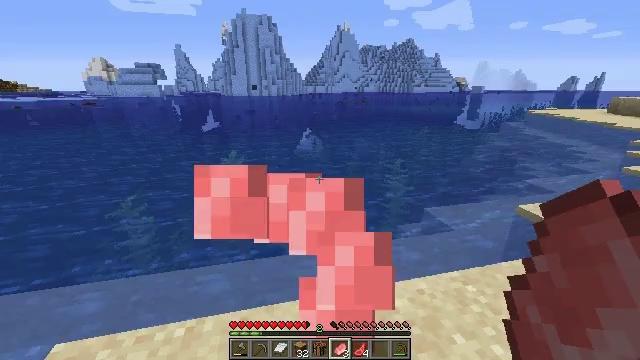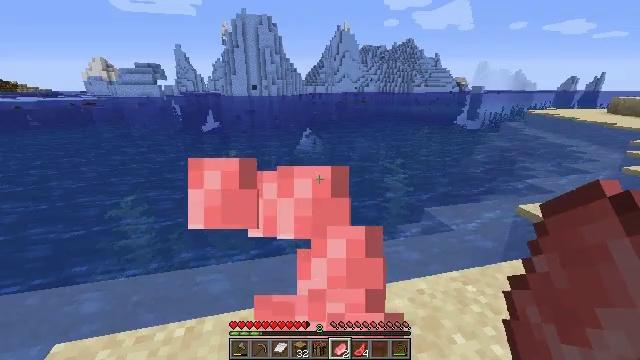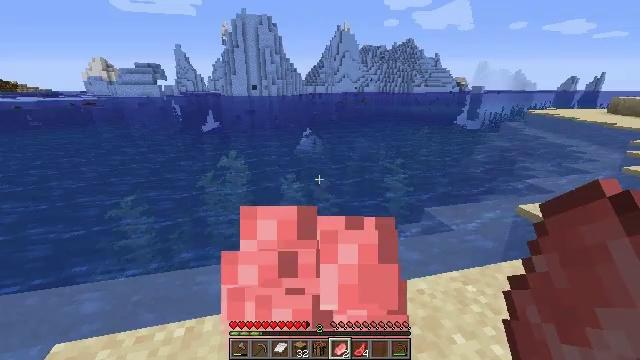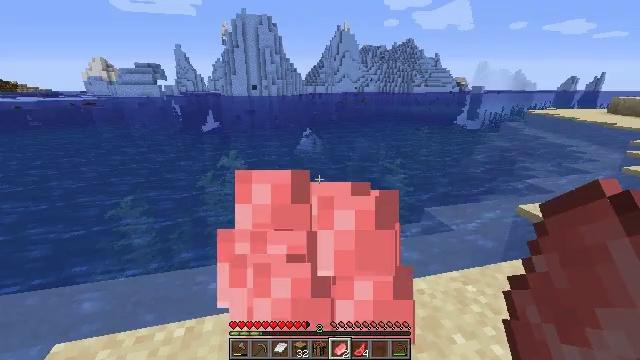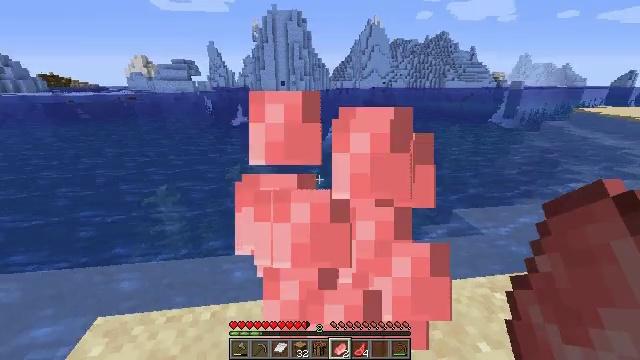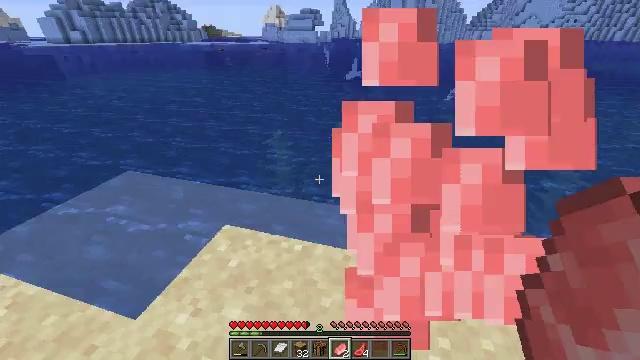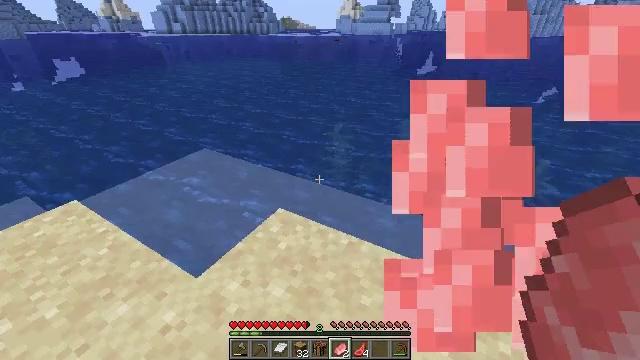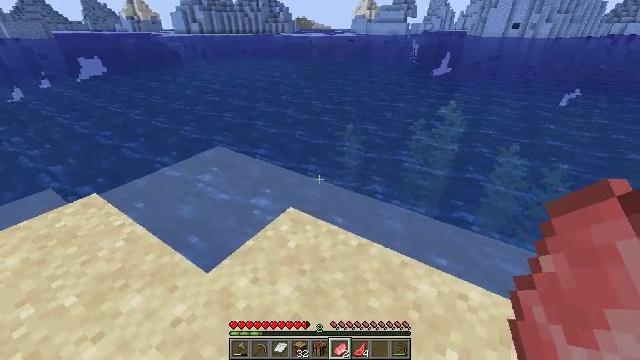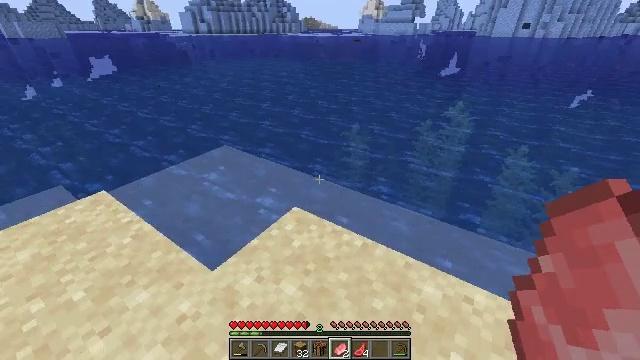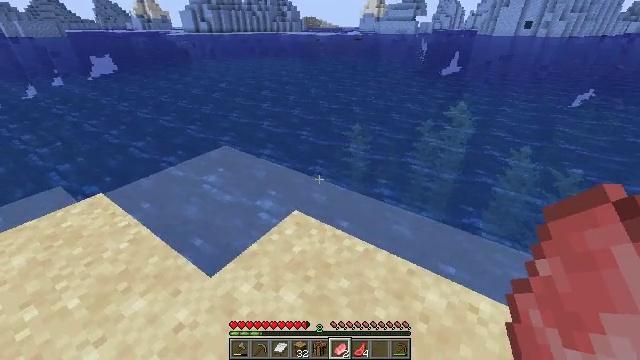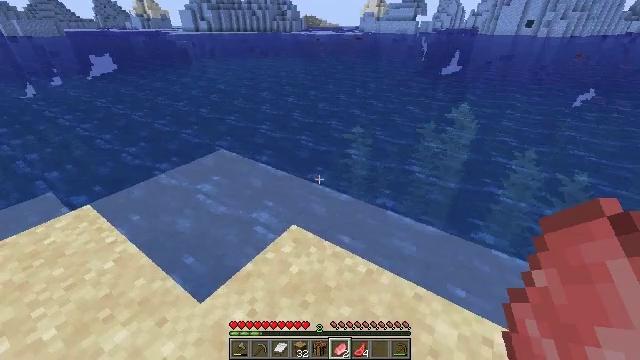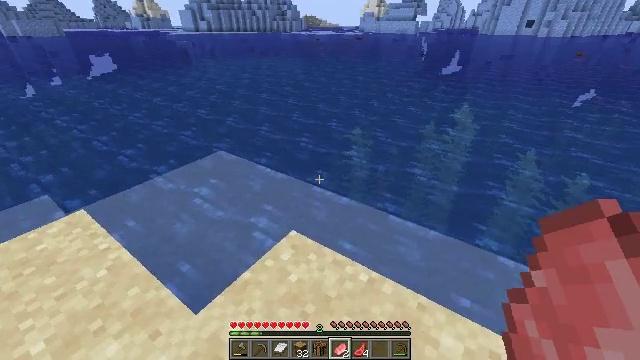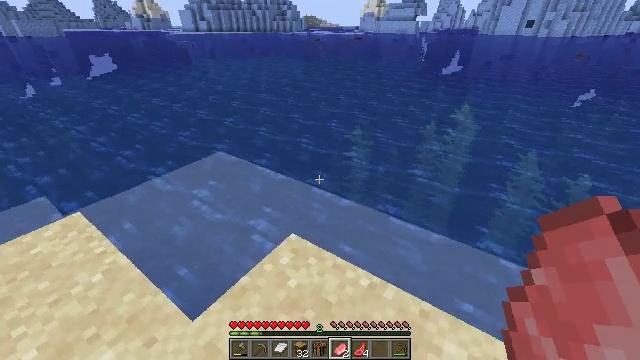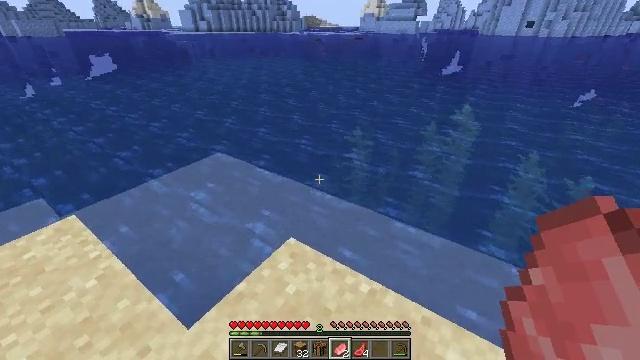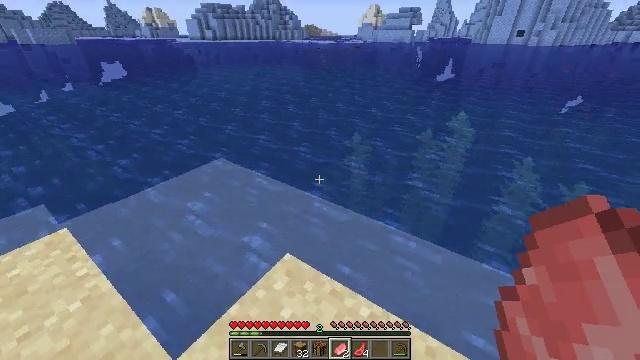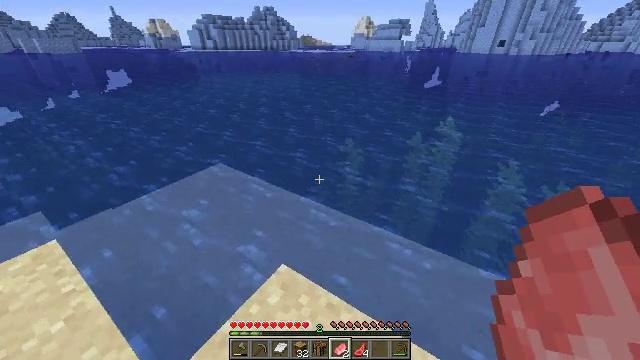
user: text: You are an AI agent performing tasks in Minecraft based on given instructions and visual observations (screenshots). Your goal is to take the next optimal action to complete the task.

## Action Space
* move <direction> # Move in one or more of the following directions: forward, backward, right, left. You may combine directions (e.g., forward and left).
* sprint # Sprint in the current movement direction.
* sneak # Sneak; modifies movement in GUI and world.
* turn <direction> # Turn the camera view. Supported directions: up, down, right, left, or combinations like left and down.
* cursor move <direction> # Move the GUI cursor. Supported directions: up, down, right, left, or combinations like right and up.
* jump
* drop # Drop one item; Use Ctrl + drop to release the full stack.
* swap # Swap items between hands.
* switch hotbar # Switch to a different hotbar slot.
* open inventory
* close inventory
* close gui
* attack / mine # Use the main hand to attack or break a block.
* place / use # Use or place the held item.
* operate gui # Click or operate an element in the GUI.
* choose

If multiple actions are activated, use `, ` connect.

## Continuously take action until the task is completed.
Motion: motion action
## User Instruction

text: Collect packed ice using a pickaxe.
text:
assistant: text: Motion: use / place
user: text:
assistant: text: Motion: use / place
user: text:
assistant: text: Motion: use / place
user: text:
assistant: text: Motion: turn left
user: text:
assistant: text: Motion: turn left and down
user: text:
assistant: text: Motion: turn left and down
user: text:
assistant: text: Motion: turn left
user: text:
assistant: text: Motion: turn left
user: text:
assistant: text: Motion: move forward
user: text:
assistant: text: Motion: move forward
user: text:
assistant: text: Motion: no_op
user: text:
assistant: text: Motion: no_op
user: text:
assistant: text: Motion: move forward
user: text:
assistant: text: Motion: move forward
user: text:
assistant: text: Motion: move forward, turn right
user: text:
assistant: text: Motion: move forward
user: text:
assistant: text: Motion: move forward
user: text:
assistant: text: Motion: move forward, jump
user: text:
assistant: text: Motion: move forward, jump
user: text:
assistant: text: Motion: move forward, jump
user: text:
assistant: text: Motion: move forward, jump
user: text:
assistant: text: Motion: move forward, jump
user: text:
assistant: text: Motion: move forward, jump
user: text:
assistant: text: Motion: move forward, jump
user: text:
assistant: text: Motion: move forward
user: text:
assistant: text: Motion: move forward
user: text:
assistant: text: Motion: move forward
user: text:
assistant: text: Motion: move forward, sneak
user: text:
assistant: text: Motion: move forward, sneak
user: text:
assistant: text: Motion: move forward, sneak